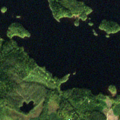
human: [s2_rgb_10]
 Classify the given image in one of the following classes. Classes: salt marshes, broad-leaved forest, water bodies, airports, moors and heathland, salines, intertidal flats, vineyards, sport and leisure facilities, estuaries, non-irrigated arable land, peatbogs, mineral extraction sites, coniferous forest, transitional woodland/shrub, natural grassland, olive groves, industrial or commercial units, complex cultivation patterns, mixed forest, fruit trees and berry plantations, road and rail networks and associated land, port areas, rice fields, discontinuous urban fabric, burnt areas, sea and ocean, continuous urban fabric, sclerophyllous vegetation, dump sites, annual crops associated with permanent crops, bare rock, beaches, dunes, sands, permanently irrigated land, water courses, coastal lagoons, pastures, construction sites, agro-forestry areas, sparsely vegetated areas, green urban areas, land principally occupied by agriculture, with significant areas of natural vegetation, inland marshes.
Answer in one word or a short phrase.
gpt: coniferous forest, mixed forest, transitional woodland/shrub, water bodies